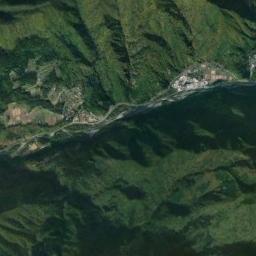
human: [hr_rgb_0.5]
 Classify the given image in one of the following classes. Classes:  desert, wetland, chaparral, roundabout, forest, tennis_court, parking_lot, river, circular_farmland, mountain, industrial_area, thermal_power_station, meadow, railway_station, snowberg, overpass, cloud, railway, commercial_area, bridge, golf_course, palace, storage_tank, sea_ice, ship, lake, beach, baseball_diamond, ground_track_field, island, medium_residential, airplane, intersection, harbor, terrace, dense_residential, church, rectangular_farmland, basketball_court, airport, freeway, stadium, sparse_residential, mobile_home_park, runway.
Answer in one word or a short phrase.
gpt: mountain